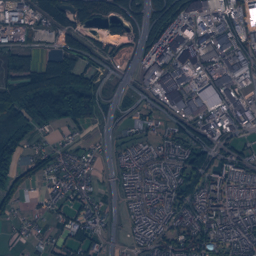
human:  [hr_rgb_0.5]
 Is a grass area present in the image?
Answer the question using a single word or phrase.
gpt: yes

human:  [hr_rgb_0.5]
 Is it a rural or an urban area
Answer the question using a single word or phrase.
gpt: urban

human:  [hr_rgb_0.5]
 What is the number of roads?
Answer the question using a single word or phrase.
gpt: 925

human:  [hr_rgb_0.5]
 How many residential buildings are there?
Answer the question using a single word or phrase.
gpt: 4996

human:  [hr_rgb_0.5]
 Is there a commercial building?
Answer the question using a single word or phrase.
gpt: yes

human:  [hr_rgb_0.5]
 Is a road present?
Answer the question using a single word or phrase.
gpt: yes

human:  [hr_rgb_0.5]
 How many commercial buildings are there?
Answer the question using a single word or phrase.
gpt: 93

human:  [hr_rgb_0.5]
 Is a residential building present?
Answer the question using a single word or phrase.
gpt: yes

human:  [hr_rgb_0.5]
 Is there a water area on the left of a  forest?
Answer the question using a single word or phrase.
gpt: yes

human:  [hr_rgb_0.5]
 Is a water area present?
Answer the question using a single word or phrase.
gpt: yes

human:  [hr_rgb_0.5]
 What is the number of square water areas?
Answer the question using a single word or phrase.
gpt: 0

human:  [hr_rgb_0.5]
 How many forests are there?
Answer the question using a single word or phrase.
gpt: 167

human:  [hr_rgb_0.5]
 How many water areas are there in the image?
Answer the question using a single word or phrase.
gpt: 33

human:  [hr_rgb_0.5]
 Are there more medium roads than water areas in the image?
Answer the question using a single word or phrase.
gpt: no

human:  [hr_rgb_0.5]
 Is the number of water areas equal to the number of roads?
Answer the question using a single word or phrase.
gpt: no

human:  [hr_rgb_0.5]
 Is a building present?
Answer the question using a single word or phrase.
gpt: yes

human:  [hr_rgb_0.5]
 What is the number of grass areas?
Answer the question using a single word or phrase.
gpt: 349

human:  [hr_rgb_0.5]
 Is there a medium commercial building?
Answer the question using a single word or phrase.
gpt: yes

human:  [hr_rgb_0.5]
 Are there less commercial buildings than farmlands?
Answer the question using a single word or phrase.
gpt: no

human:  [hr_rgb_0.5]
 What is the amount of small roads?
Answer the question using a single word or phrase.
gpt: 925

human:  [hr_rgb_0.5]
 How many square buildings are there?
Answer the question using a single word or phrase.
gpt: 4

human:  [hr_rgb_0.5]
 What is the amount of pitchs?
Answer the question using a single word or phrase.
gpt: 36

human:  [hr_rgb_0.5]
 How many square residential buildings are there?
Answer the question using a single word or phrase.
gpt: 4

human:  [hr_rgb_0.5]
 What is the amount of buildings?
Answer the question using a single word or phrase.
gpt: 5127

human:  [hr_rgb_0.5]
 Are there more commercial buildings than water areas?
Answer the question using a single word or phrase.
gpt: yes

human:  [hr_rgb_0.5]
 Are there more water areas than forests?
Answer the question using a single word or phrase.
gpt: no

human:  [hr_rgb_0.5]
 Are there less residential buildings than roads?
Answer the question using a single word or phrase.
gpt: no

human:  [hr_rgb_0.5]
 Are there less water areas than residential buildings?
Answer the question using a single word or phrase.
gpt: yes

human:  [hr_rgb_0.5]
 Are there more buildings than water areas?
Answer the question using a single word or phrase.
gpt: yes

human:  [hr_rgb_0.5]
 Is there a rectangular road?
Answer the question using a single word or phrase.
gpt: no

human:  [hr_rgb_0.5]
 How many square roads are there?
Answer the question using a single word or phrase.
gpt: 0

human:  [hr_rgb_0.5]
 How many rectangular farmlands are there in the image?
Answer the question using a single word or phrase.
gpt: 8

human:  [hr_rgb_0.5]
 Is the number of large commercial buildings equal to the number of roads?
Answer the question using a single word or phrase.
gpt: no

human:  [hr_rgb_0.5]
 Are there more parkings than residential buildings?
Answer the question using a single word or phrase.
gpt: no

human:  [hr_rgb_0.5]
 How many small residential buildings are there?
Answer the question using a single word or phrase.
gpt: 4954

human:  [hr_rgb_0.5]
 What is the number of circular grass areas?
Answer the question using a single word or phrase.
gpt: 2

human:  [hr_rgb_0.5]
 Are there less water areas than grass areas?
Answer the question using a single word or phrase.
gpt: yes

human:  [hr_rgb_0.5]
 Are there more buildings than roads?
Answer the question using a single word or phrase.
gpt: yes

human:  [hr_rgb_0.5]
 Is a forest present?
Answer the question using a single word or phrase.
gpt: yes

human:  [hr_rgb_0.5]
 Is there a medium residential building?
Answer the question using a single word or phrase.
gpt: yes

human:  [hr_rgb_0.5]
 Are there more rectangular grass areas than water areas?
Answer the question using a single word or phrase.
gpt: yes

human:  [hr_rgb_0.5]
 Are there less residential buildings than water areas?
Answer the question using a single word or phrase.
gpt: no

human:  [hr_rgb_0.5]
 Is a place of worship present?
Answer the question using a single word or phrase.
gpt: yes

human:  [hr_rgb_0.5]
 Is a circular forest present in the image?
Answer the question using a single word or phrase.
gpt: yes

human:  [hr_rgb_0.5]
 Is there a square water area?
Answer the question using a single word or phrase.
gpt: no

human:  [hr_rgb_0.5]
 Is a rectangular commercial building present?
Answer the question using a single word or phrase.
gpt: yes

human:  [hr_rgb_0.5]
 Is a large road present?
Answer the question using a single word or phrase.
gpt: no

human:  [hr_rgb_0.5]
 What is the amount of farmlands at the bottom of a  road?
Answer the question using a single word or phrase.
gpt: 30

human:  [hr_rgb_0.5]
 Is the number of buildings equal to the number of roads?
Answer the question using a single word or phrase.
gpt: no

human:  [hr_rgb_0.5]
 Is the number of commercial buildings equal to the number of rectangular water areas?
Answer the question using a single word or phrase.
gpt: no

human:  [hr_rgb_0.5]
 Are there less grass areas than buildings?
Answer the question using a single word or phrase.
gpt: yes

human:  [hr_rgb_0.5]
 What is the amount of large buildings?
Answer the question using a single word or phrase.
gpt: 38

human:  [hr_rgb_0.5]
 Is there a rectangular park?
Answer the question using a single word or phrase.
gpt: yes

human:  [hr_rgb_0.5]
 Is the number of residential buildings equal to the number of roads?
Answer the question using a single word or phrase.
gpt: no

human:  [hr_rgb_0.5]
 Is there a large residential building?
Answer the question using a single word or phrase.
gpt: yes

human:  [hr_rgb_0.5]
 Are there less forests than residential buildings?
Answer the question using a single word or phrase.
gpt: yes

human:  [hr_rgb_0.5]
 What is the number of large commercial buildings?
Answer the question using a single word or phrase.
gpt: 19

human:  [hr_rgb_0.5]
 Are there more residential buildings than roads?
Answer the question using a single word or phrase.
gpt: yes

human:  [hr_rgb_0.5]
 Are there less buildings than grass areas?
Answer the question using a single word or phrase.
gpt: no

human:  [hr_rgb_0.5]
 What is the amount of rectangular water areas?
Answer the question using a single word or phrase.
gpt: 2

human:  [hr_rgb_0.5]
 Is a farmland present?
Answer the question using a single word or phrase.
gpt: yes

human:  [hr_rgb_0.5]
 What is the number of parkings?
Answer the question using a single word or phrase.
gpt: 48

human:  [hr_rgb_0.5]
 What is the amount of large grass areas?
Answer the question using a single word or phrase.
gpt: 122

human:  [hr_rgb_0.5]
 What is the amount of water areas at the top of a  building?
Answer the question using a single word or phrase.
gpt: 33